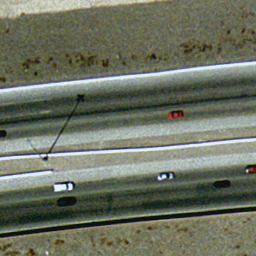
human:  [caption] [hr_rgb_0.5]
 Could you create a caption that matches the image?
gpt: Two straight freeways closed to each other .

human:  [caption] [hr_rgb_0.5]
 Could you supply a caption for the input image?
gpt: There are two straight freeways with some cars on the roads .

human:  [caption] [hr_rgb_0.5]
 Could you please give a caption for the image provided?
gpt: Two straight freeways with some cars on them .

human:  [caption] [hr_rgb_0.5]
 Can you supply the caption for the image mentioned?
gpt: There are two straight freeways closed together .

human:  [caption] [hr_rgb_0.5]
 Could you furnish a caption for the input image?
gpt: Two straight freeways closed to each other with some cars on them .